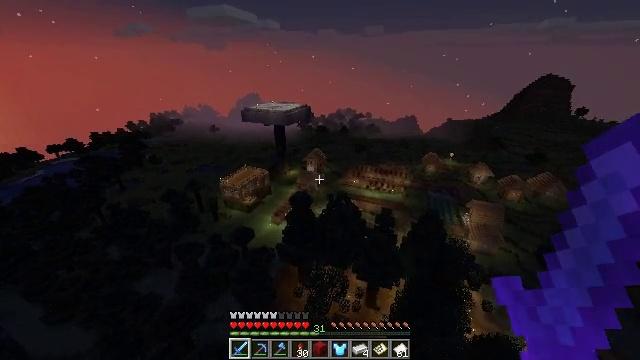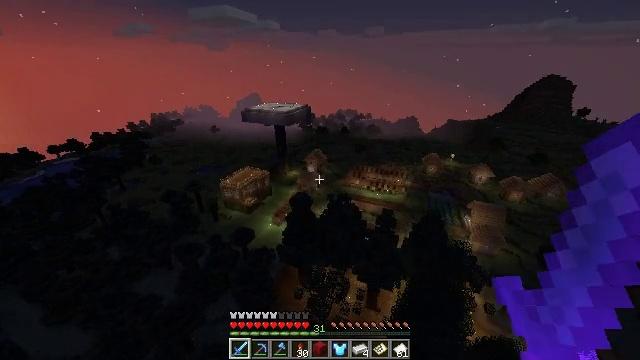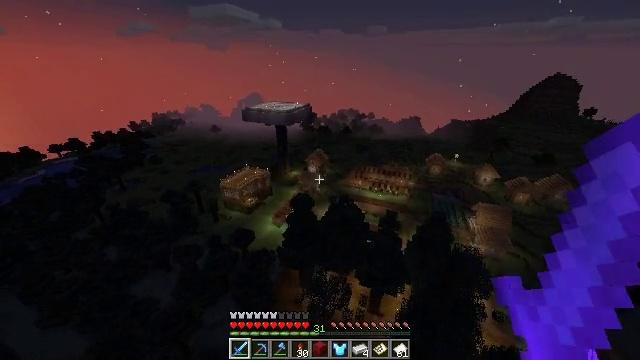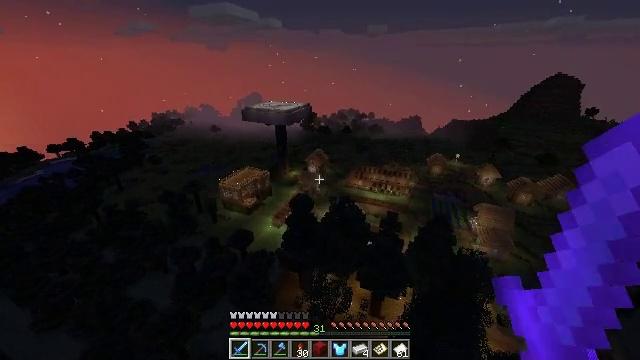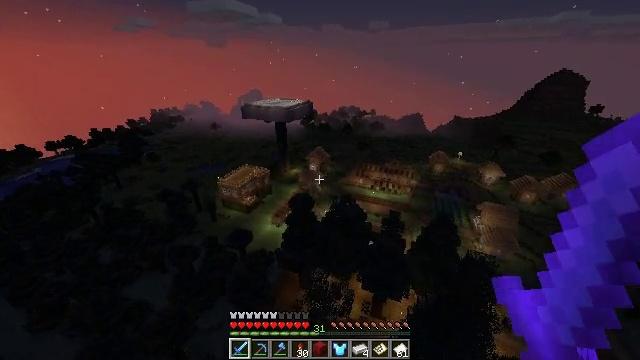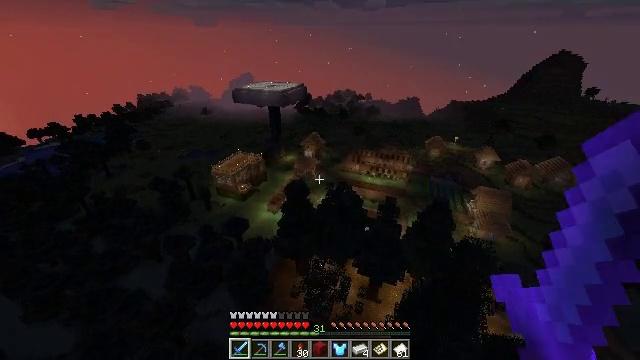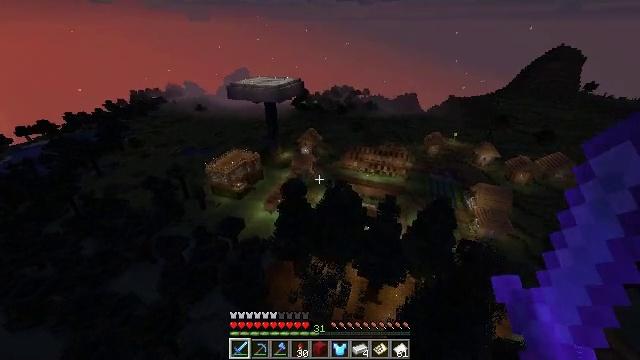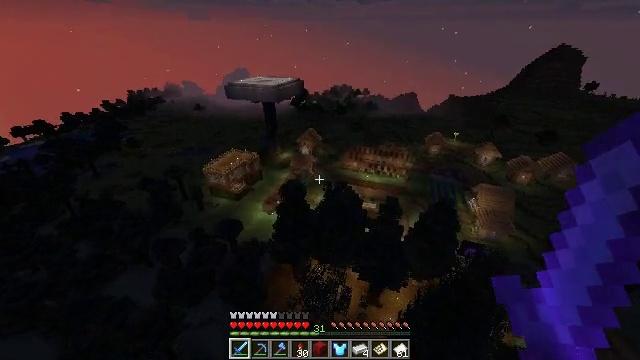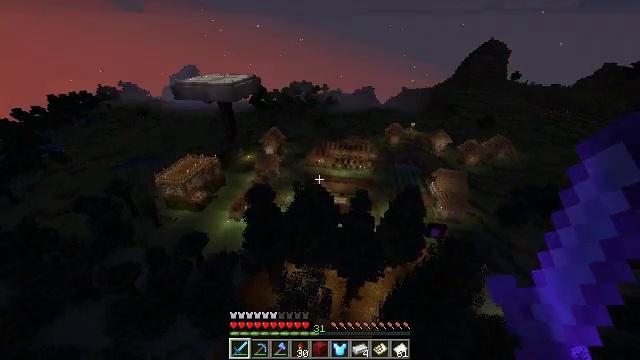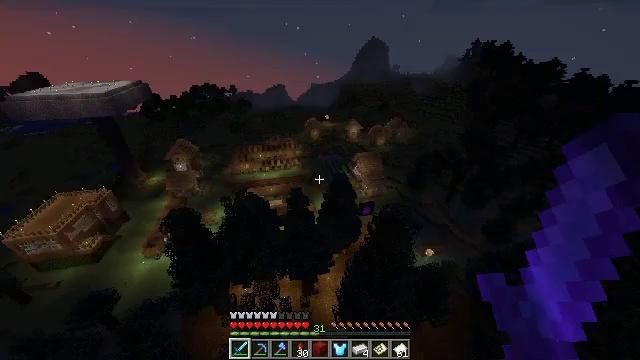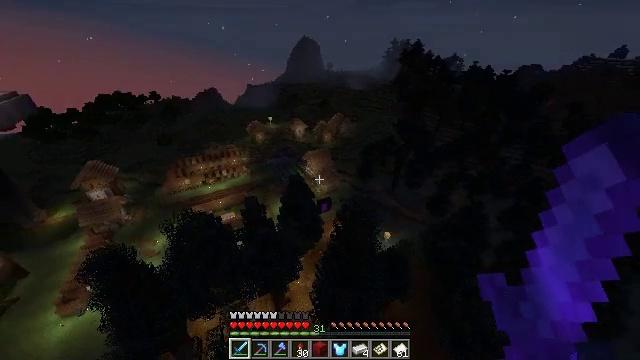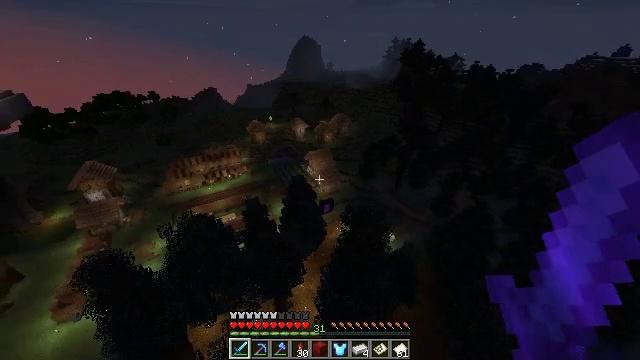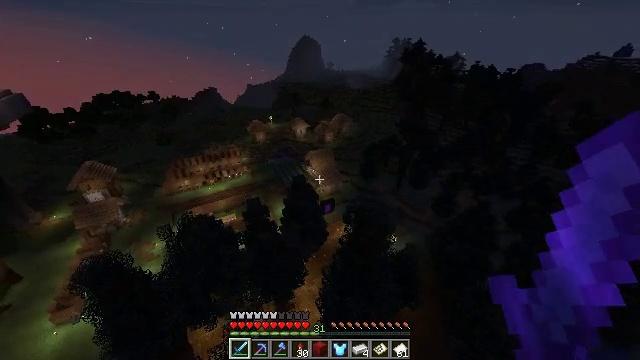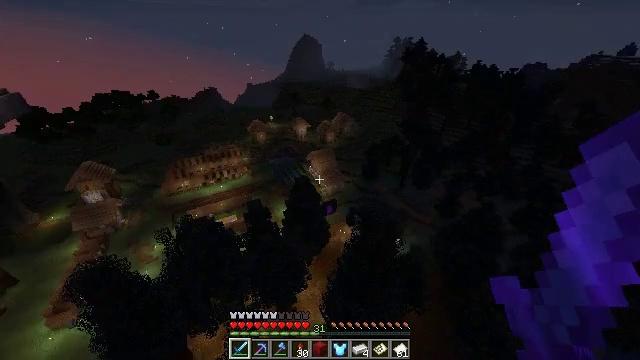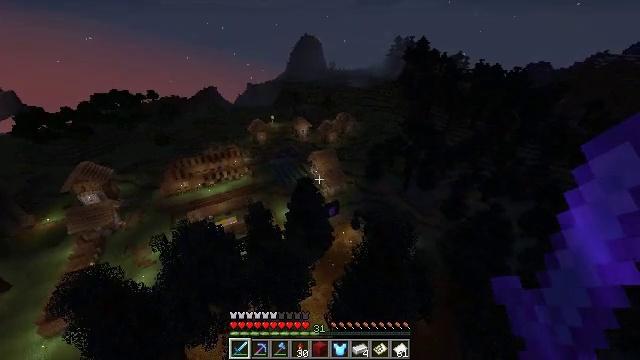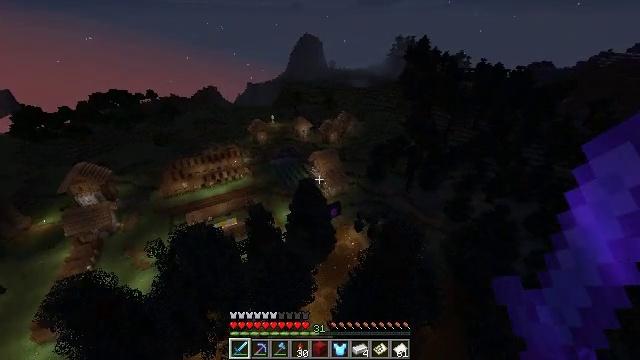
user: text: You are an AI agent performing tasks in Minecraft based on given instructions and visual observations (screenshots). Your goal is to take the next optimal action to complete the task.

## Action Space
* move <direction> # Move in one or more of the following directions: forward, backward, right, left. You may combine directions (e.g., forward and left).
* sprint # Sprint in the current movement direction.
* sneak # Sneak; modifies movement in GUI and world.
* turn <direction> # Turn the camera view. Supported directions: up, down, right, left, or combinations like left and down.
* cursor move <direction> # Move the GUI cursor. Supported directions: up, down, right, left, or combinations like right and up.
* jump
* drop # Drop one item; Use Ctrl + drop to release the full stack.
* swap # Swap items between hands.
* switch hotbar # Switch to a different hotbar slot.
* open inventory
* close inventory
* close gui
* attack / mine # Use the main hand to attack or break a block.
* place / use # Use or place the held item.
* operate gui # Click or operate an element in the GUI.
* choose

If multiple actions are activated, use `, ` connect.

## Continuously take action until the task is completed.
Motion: motion action
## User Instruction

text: Destroy the spruce leaves to get sticks and saplings.
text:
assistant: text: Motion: move forward
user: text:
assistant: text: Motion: move forward
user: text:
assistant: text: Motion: move forward
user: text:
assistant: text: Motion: move forward
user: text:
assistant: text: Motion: move forward, turn right and down
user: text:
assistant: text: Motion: move forward
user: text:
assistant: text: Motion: move forward
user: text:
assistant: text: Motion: move forward, turn right
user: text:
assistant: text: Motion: move forward, turn right
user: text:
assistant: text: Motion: move forward, turn right
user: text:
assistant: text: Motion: move forward
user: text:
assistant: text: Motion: move forward
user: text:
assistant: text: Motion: move forward
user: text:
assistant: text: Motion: move forward
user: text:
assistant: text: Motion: move forward
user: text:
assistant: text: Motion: move forward
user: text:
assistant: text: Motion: move forward
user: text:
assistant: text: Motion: move forward
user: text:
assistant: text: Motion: move forward
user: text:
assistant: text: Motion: move forward, turn right
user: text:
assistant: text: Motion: move forward, turn right
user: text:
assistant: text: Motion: move forward, turn right
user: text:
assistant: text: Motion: move forward, turn right
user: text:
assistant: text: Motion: move forward, turn right
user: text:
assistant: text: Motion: turn right
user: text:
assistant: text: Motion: turn right
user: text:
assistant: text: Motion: no_op
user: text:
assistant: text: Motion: turn right
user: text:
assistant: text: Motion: turn right
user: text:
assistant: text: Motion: turn right